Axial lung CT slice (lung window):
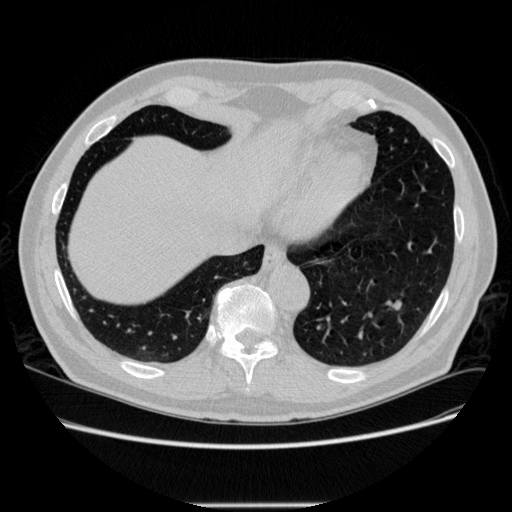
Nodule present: no